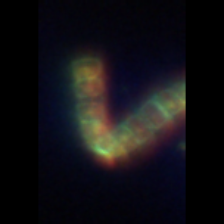
Taxon: Chaetoceros
Group: Diatoms